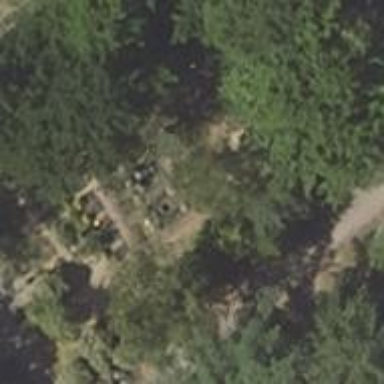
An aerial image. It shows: Grave yard.